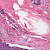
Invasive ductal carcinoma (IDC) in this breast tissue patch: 0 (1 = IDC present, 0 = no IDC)